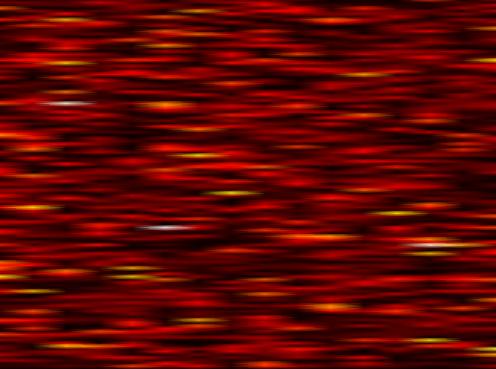
Label: FOFDM